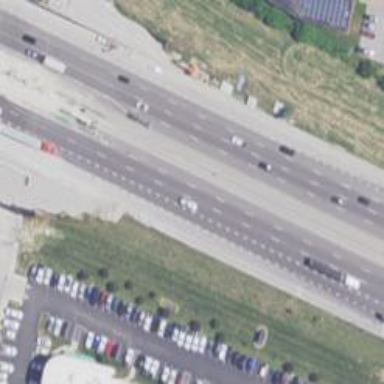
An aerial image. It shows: Motorway.